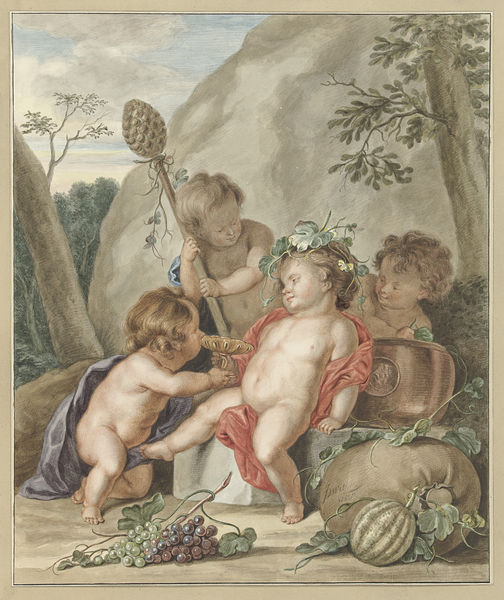
Titel: Kinderbacchanaal
Künstler: Abraham Delfos
Standort: Amsterdam
Institution: Rijksmuseum
Schlagwörter: akt, baum, berg, blau, blätter, felsen, gemälde, gruppe, himmel, nackt, wolken, grün, landschaft, braun, grau, haar, rot, rahmen, stein, öl, haare, kinder, engel, früchte, kürbis, trauben, herbst, rand, wein, melone, stich, koloriert, weintrauben, bacchus, pinie, weinblätter, putten, putti, ananas, bachus, kocken, pinienzapfen, grün#